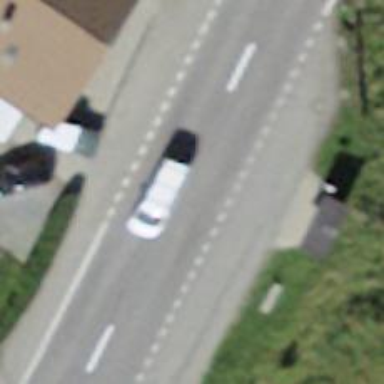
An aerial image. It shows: Bus stop with shelter.